【题型】填空题　【知识点】平面几何　【难度】medium
如图，\(\triangle ABC\)中\(AD \perp BC\)与\(BC\)交于点\(D\)，\(E\)是\(AC\)边上的一个动点，将\(\angle ADE\)沿着\(AD\)进行折叠后射线\(DE\)与\(AB\)边交于点\(F\)，将射线\(DE\)绕点\(D\)逆时针旋转\(75^\circ\)后与\(AB\)边交于点\(G\)，若\(\angle FDB = 3\angle GDF\)，则\(\angle ADF = \underline{\quad\quad}\)．

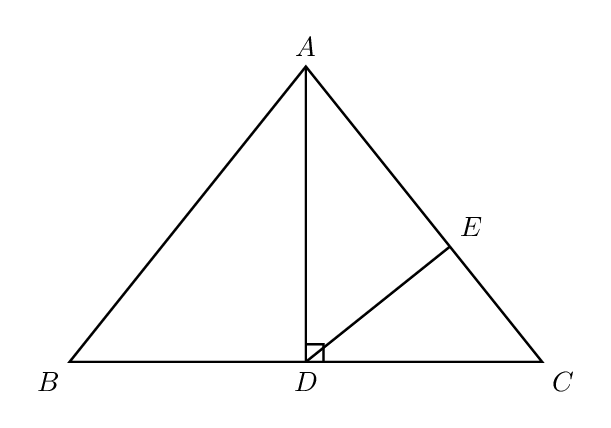
【解答】
\noindent
【答案】\(45^\circ\)或\(27^\circ\)

\vspace{0.5em}
\noindent
【分析】本题主要考几何变换中旋转和轴对称的综合题目，抓住旋转角和轴对称的性质是解题的关键，抓住\(AD\)是\(\angle EDF\)的角平分线和\(\angle EDG=75^\circ\)，再利用方程思想求解，最后注意点\(G\)可能在线段\(AF\)上，也可能在线段\(BF\)上，分类讨论即可．

\vspace{0.5em}
\noindent
【详解】解：如图，当点\(G\)在线段\(AF\)上，

\vspace{0.3em}
\noindent
\(\because \angle FDB = 3\angle GDF\)，

\vspace{0.3em}
\noindent
\(\therefore\)设\(\angle GDF = x\)，则\(\angle BDF = 3x\)，

\vspace{0.3em}
\noindent
\(\therefore \angle ADF = 90^\circ - 3x\)，

\vspace{0.3em}
\noindent
\(\because\)将\(\angle ADE\)沿着\(AD\)进行折叠后射线\(DE\)与\(AB\)边交于点\(F\)，

\vspace{0.3em}
\noindent
\(\therefore \angle ADF = \angle ADE\)，

\vspace{0.3em}
\noindent
\(\because\)将射线\(DE\)绕点\(D\)逆时针旋转\(75^\circ\)，

\vspace{0.3em}
\noindent
\(\therefore \angle EDG = 75^\circ\)，

\vspace{0.3em}
\noindent
\(\because \angle EDG + \angle FDG = \angle ADE + \angle ADF\)，

\vspace{0.3em}
\noindent
\(\therefore 75^\circ + x = 2(90^\circ - 3x)\)，

\vspace{0.3em}
\noindent
\(\therefore x = 15^\circ\)，

\vspace{0.3em}
\noindent
\(\therefore \angle ADF = 45^\circ\)．

\noindent
如下图所示：当点\(G\)在线段\(BF\)上时，

\vspace{0.3em}
\noindent
同理可得：\(75^\circ - x = 2(90^\circ - 3x)\)，

\vspace{0.3em}
\noindent
\(\therefore x = 21^\circ\)，

\vspace{0.3em}
\noindent
\(\therefore \angle ADF = 27^\circ\)，

\vspace{0.3em}
\noindent
故答案为：\(45^\circ\)或\(27^\circ\)．

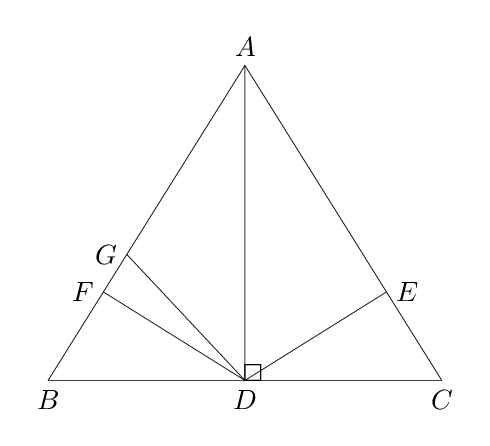
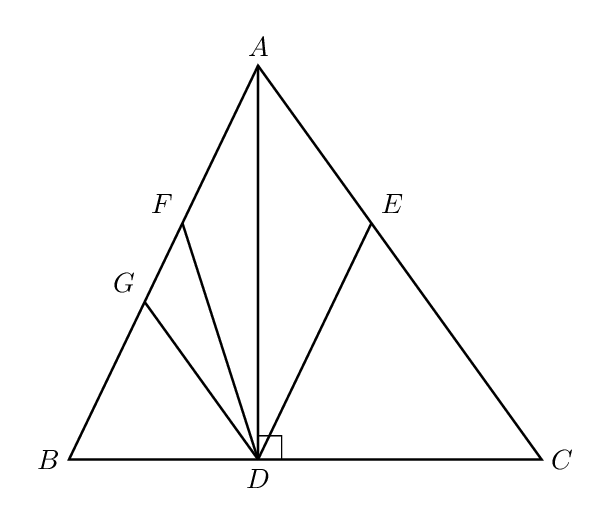